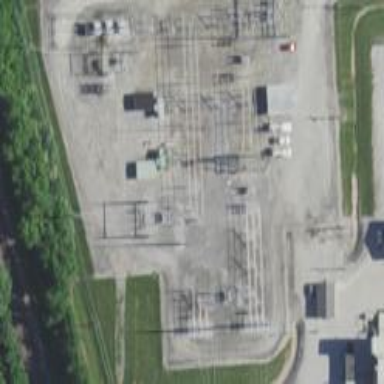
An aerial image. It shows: Switch used for power control.